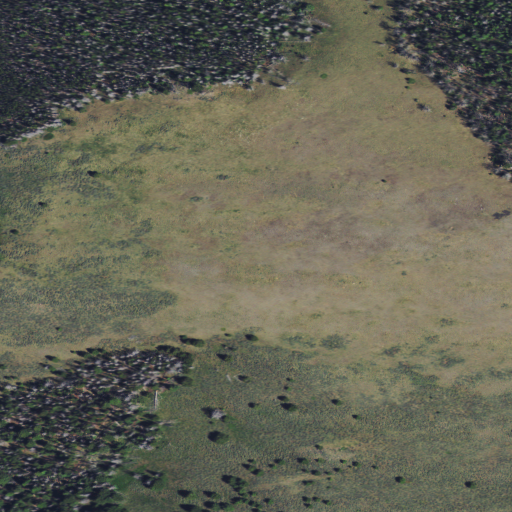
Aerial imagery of plain(s) in Montana named Boulder Chief Park containing shrub and evergreen forest